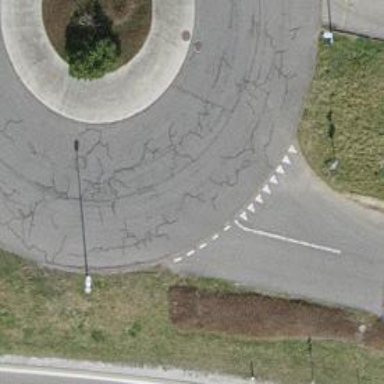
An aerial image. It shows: Road with "give way" sign.